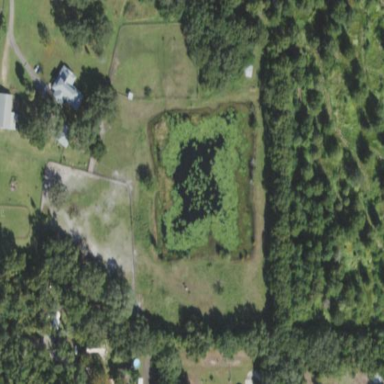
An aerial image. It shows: Pond surrounded by natural water.